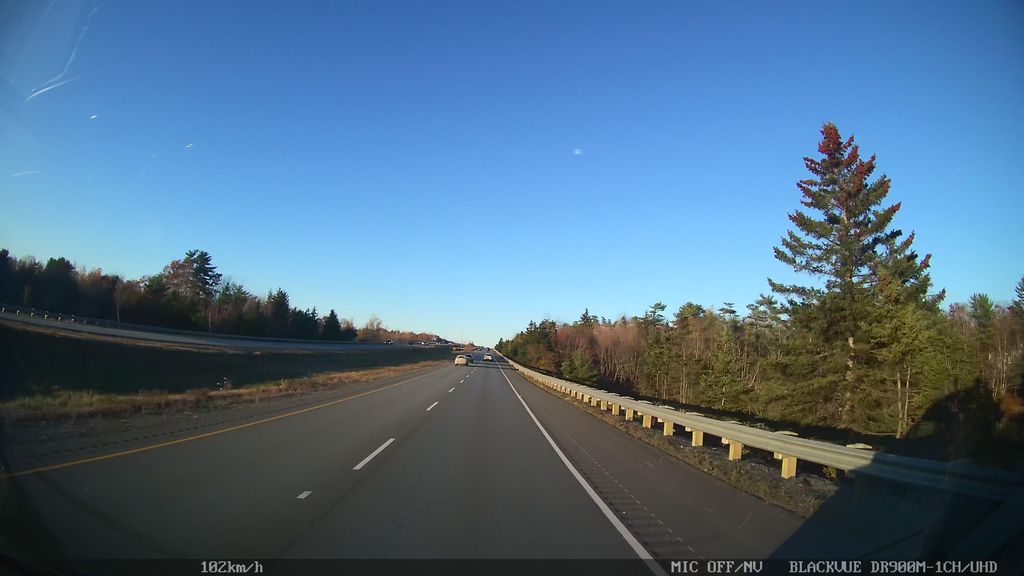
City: halifax